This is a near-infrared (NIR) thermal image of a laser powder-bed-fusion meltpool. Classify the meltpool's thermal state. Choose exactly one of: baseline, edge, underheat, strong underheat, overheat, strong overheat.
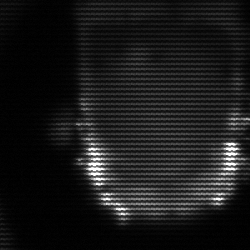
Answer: baseline